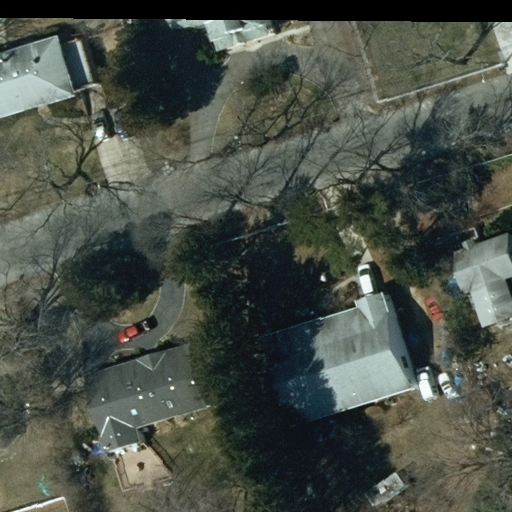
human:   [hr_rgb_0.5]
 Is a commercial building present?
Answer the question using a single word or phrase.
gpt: no

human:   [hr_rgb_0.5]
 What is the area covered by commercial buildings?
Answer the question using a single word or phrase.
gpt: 0m2

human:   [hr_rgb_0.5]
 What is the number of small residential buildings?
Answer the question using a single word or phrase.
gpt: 2

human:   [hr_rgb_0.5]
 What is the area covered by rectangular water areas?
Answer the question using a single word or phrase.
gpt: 0m2

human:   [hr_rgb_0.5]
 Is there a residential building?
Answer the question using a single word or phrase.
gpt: yes

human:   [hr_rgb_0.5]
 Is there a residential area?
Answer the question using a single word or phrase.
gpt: yes

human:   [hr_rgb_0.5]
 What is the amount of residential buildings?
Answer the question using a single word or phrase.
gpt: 6

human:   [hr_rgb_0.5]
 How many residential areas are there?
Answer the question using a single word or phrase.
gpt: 1

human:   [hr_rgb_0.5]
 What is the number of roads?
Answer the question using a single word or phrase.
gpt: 1

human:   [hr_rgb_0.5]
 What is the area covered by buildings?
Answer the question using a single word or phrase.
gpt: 1378m2

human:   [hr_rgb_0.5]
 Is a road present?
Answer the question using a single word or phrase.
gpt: yes

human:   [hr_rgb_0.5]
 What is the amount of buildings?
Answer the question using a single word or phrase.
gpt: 7

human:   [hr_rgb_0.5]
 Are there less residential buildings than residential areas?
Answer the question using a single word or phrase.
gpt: no

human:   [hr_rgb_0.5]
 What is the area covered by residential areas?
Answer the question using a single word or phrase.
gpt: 10619m2

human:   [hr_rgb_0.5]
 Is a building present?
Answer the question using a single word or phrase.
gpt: yes

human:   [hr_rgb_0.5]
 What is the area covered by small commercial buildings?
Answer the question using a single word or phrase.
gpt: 0m2

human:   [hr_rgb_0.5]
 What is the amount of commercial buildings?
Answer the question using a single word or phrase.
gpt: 0

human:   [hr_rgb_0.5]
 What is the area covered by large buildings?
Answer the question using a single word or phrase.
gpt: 512m2

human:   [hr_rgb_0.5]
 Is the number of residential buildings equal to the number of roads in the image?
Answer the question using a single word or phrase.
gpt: no

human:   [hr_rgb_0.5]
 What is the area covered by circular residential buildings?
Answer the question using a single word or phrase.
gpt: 0m2

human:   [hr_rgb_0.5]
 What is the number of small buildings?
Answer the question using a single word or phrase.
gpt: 3

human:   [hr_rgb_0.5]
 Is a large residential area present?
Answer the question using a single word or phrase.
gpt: yes

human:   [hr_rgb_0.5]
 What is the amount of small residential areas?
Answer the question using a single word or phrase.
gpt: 0

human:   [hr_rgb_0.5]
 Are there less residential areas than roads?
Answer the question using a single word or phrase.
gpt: no

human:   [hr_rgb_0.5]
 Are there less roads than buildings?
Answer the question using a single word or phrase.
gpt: yes

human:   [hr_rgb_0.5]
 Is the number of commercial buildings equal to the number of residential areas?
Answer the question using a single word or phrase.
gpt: no

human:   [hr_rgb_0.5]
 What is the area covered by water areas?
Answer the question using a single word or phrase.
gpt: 0m2

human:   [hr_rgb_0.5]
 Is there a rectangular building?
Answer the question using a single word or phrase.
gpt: yes

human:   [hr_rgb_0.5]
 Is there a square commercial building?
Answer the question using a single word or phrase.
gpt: no

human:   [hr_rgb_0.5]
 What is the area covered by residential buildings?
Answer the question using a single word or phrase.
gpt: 1377m2

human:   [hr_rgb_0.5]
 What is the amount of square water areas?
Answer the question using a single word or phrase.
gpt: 0

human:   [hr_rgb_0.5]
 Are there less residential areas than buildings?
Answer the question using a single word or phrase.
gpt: yes

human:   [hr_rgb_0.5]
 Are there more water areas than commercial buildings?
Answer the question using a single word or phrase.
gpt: no

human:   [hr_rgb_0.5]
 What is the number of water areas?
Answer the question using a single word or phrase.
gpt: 0

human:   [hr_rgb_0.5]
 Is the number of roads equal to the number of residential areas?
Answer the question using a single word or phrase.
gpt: yes

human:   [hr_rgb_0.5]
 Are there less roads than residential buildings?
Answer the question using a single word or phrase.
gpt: yes

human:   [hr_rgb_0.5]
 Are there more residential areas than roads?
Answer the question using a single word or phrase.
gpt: no

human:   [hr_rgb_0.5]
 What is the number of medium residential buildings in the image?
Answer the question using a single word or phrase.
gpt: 3

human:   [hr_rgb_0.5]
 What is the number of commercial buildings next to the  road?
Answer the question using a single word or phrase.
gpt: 0

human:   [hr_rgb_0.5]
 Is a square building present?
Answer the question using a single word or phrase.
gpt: no

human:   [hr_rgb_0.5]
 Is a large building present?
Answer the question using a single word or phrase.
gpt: yes

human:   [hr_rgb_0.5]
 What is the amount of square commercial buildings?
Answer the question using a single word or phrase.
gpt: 0

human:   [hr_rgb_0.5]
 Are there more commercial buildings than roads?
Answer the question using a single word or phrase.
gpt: no

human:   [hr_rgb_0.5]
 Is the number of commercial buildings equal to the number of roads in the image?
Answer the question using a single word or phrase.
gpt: no

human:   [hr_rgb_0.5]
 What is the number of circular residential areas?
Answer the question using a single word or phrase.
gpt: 0

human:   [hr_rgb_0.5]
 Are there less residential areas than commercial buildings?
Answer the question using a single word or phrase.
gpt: no

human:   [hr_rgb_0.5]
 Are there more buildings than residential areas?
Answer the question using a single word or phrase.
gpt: yes

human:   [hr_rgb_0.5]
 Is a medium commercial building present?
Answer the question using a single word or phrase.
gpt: no

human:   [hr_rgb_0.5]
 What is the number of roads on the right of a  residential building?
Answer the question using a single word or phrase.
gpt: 1

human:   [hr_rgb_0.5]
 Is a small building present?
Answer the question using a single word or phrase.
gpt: yes

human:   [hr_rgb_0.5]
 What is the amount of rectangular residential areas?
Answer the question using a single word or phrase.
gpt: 1

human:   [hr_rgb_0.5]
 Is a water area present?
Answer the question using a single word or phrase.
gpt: no

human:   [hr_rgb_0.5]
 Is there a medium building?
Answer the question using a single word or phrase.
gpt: yes

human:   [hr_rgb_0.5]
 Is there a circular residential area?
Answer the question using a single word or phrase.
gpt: no

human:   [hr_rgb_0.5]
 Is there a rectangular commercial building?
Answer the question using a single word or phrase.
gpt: no

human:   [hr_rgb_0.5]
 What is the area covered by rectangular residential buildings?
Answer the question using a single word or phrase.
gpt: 297m2

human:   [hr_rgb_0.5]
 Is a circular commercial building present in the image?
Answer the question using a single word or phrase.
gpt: no

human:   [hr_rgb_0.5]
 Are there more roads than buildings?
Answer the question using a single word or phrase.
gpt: no

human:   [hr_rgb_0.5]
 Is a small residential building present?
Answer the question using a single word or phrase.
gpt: yes

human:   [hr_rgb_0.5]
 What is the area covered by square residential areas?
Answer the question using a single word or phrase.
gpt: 0m2

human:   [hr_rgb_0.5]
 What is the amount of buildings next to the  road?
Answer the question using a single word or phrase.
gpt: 7

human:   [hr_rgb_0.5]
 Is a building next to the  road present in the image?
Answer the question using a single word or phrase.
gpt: yes

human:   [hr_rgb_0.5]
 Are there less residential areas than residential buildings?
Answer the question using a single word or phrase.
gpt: yes

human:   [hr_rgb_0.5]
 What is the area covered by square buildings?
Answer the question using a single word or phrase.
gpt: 0m2